Interaction volume radius: 10 \u00c5
Interaction volume height: 20 \u00c5
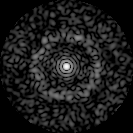
Disorder parameter: 0.8488